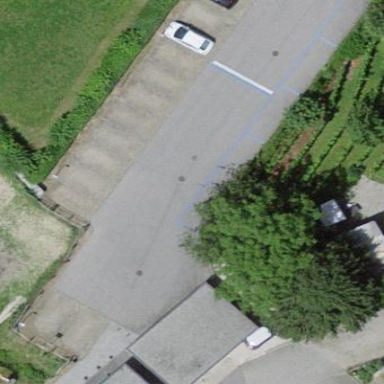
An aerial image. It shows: Parking area with asphalt surface.